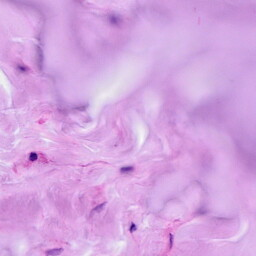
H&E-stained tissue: Breast